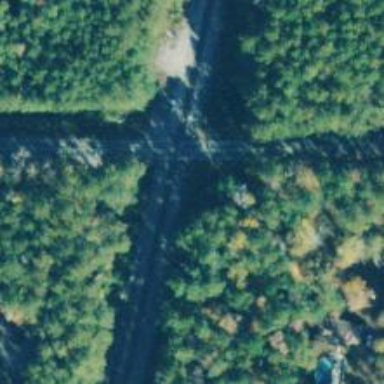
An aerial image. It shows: Level crossing with lights at the railway.